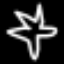
Label: squiggle